Question: I have a repository with two branch: 'master' and 'development'. Recently I added some code to 'development' which broke my entire working site but in this same 'commit & push' I fix a lot of things too. Is there any way to come back to working code but maintaining those fixes that work? I use SmartGit on Windows 7, the repos are hosted at Bitbucket.

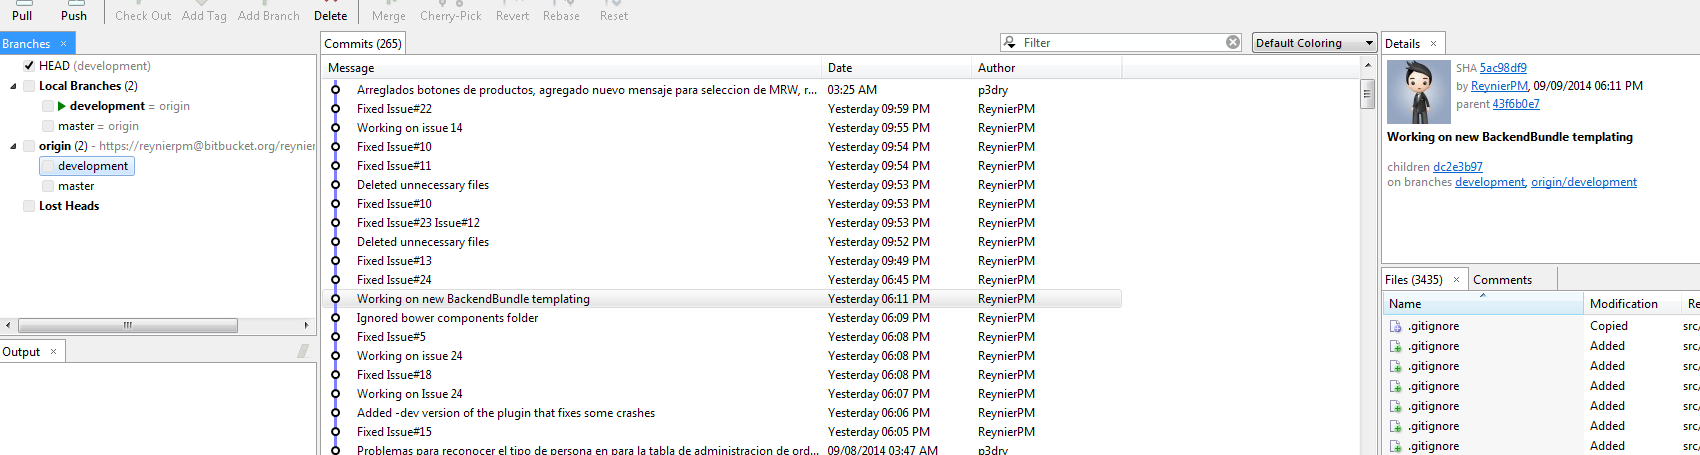
Answer: Using SmartGit's window, select the offending commit and invoke .
If the numbers of affected commits is small and all of them are not yet pushed, I would recommend to re-create 'development' using SmartGit's window:
(1) the last known good commit on 'development'. When doing so, SmartGit will ask you whether to create a new branch: confirm this and create e.g. 'development-2'.
(2) all good commits from 'development' to 'development-2'. If there are conflicts, switch to the window and fix them in your working tree.
(3) Use and (re-add) 'development' to your current HEAD commit, i.e. 'development' will be identical to 'development-2' afterwards.
(4) 'development' again and finally 'development-2'.